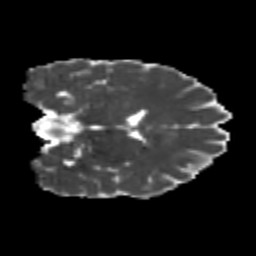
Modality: MD
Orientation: coronal
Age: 24
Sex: male
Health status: healthy
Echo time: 0.074 s